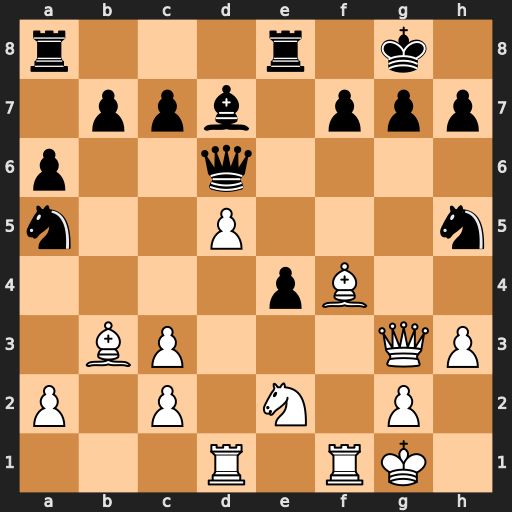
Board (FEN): r3r1k1/1ppb1ppp/p2q4/n2P3n/4pB2/1BP3QP/P1P1N1P1/3R1RK1
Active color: w
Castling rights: -
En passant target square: -
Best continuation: Bxd6 Nxg3 Bxg3